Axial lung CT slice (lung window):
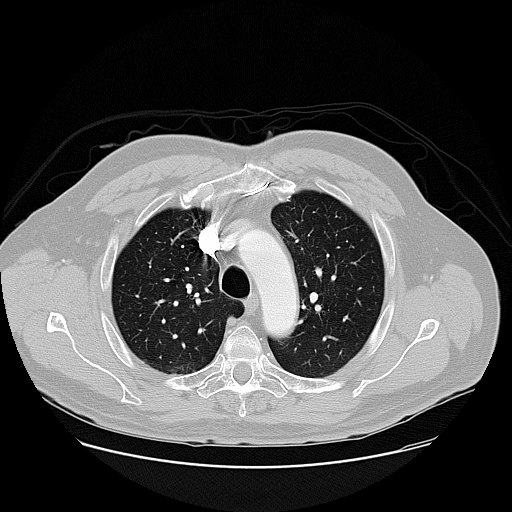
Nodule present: no